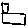
Label: square